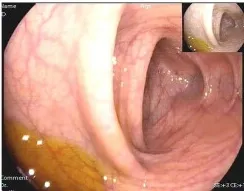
Representative images of colonoscopy indicating scattered punctate erosion of the terminal ileum. Descending colon.
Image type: endoscopy (gi_endoscopy)